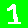
Digit: 1